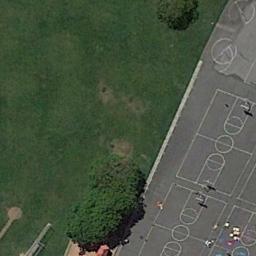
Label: basketball_court